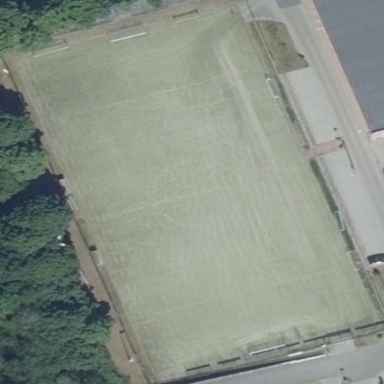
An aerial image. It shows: Parking area with artificial turf surface.